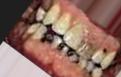
Condition: Caries